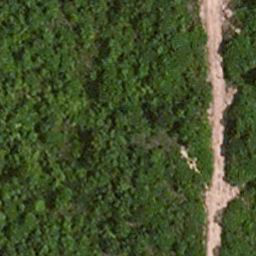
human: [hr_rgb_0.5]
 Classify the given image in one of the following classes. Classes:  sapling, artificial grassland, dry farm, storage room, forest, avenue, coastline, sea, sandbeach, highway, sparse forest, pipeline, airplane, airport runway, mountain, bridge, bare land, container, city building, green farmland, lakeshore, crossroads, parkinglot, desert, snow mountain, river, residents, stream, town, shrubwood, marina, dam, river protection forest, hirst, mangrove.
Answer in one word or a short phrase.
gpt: avenue